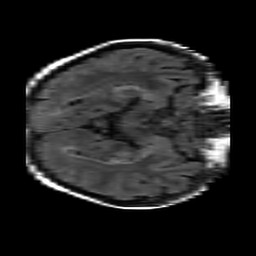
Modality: FLAIR
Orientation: axial
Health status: ill
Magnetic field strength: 3 T